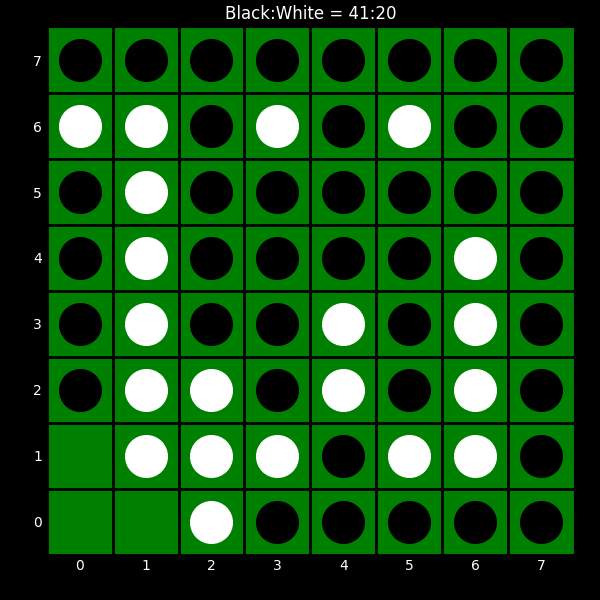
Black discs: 41
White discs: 20